Question: I have an input/textbox in Bootstrap that I would like to fill with a certain string, by default.
By this I do not mean using the 'placeholder' attribute, but actually changing the default text of the input, so that it can be selected/edited by the user.
Example: (Box filled automatically on page load)

The content is not changing, so if it does not need to be done programmatically, if it can be done through HTML that would work.
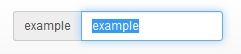
Answer: you can have that text in the attribute of the input tag!